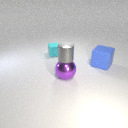
large blue rubber cube behind large purple metal sphere